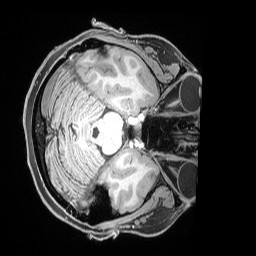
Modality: T1w
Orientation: axial
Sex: female
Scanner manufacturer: siemens
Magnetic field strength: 3 T
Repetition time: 2.53 s
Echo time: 0.00169 s